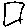
Label: square